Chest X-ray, AP view. Patient: 42 years old, sex F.
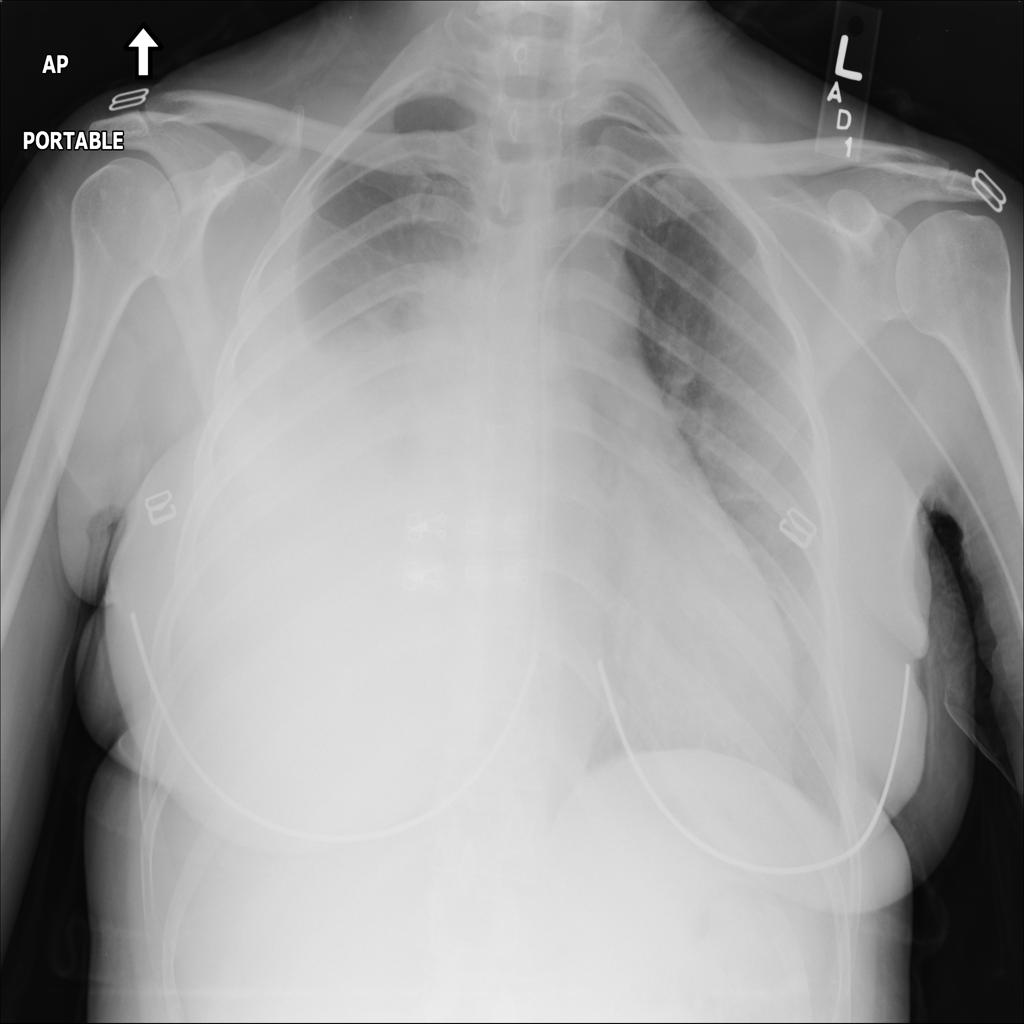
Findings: Effusion